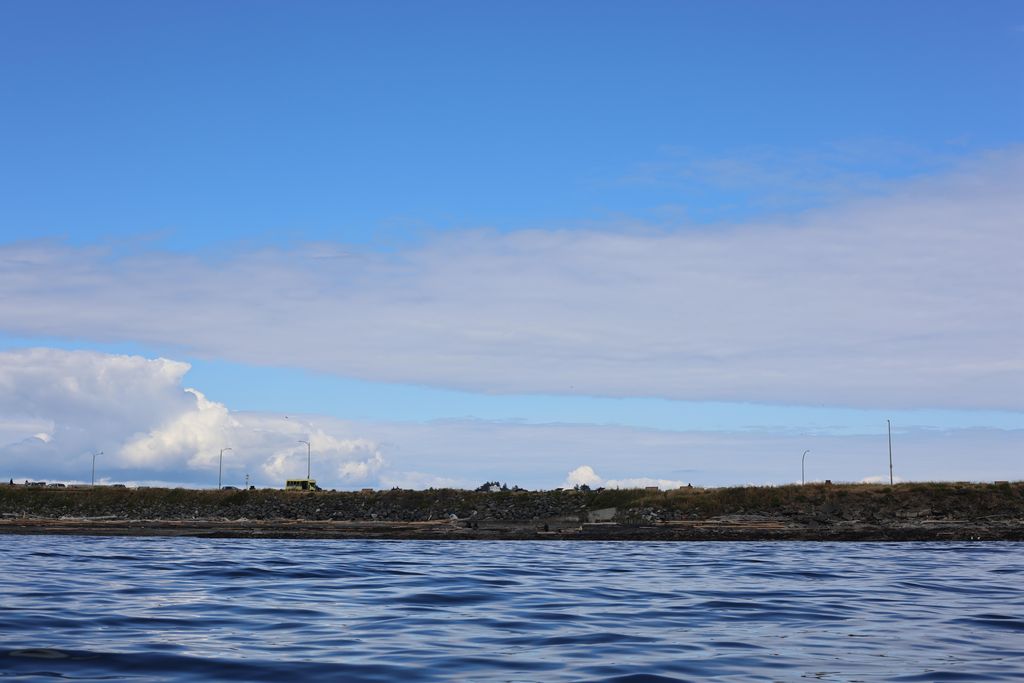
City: victoria